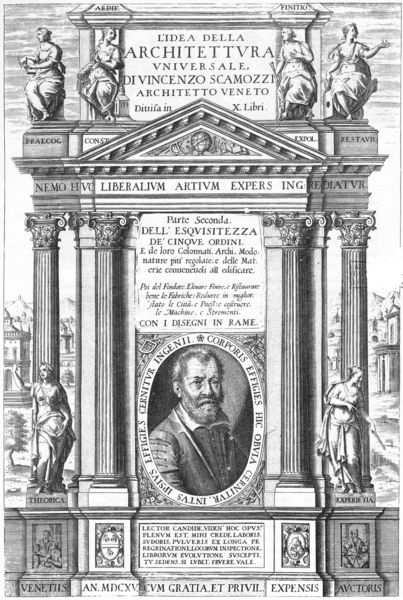
Titel: L'idea della architettura universale (Titelblatt Parte Seconda)
Künstler: Vincenzo Scamozzi
Institution: (Seriendruck)
Schlagwörter: himmel, mann, nackt, weiß, wolken, frauen, stadt, frau, grau, hintergrund, profil, schwarz, skizze, säule, säulen, zeichnung, gebäude, bart, architektur, falten, gesicht, kragen, rahmen, sockel, vollbart, bild, bildnis, herr, portrait, porträt, haare, mantel, gewänder, klassizismus, renaissance, fliegen, oval, tondo, kanneliert, skulptur, statue, schrift, bogen, venedig, giebel, grafik, graphik, rand, figuren, inschrift, plastik, podest, tor, buch, medaillon, denkmal, druck, stich, schwarzweiß, text, titelblatt, allegorie, kapitelle, rom, kapitell, fries, skulpturen, statuen, voluten, portikus, griechisch, kanneluren, tempel, schnecken, sechs, korinthisch, kupferstich, globus, grabstätte, kannelüren, allegorien, mausoleum, bau, texte, gebälk, triumpfbogen, traktat, tympanon, architekt, weltkugel, latein, architraph, gedenktafel, kannelur, allegoerie, exponiert, ocal, umschrift, italienisch, frontispiz, innschrift, atatuen, artium, architettura, m,ann, statues, archtettvra, gsäule